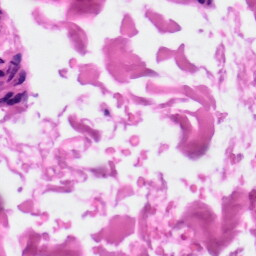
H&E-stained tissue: Skin